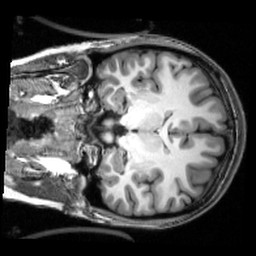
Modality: T1w
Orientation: coronal
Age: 21
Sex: female
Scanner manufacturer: siemens
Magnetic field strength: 3 T
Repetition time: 2.53 s
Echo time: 0.00339 s